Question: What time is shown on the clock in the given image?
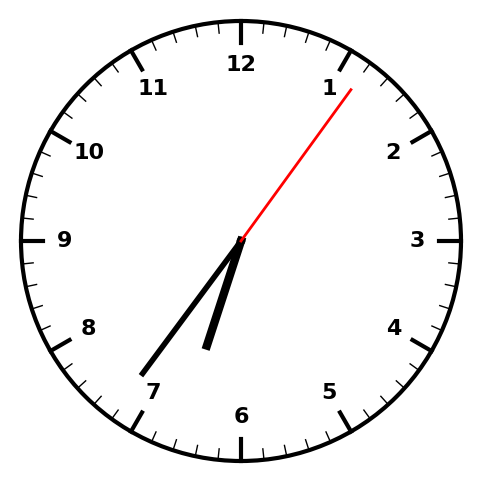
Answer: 06:36:06